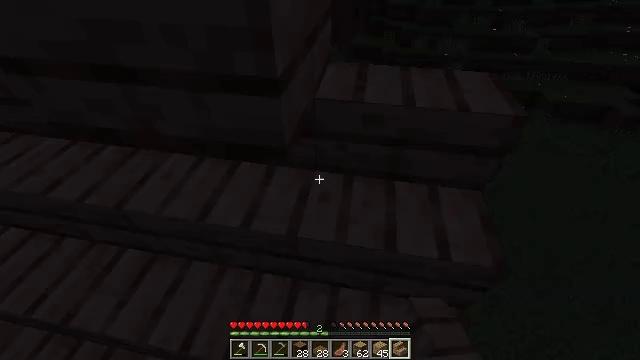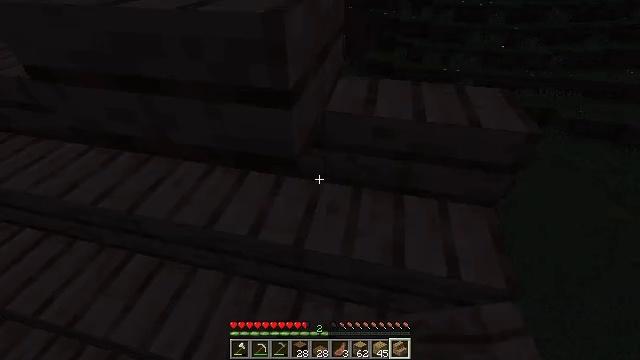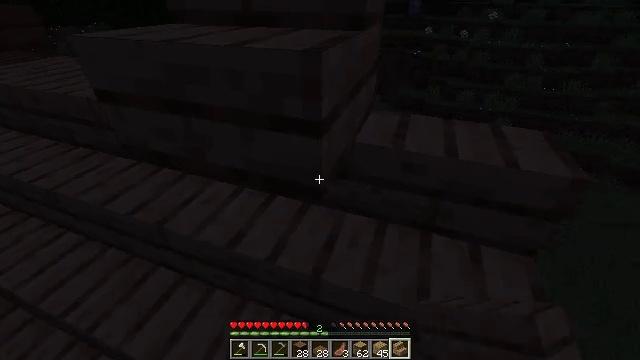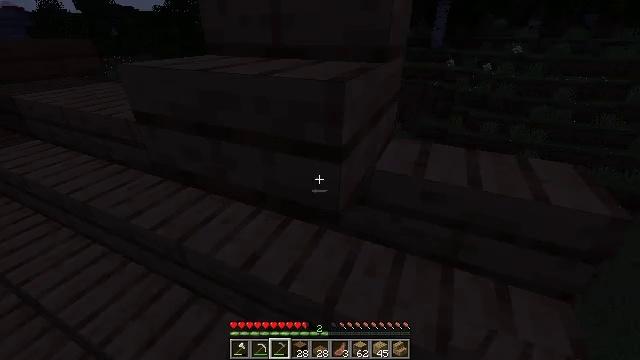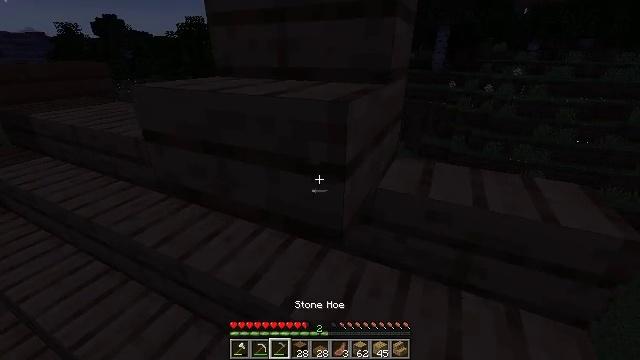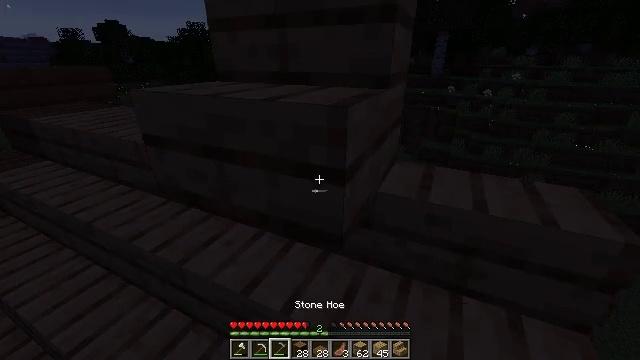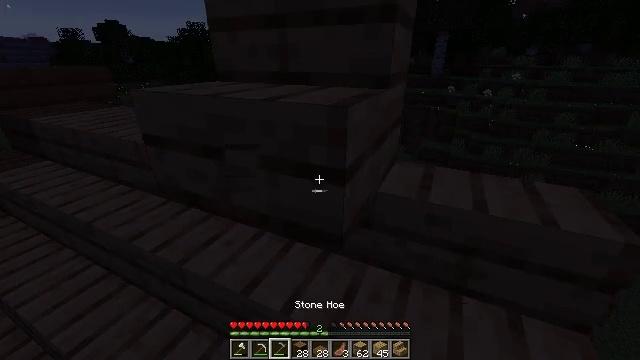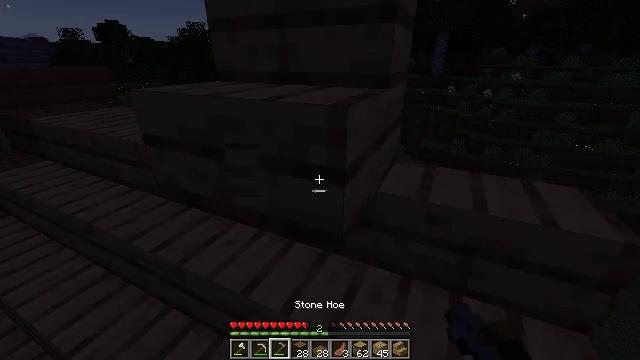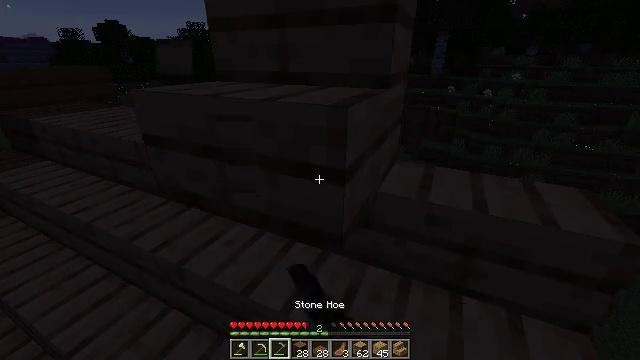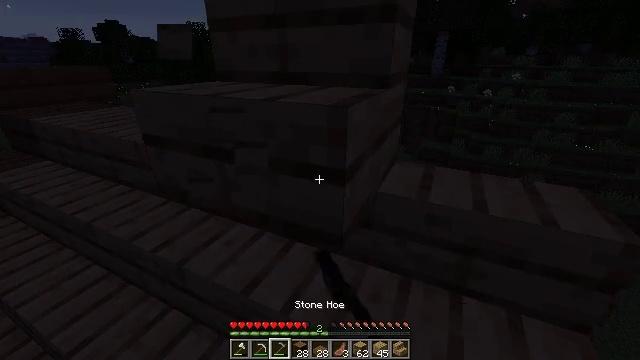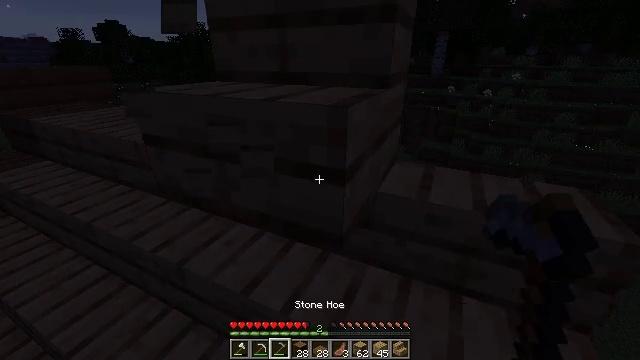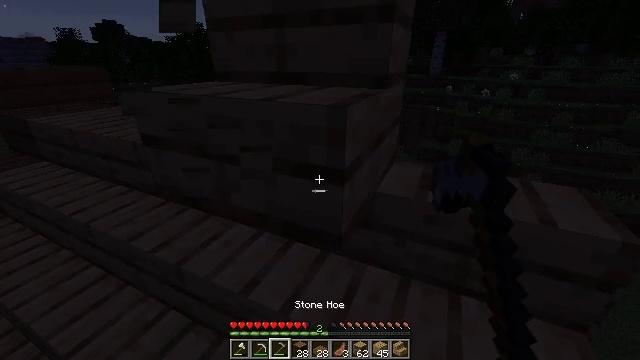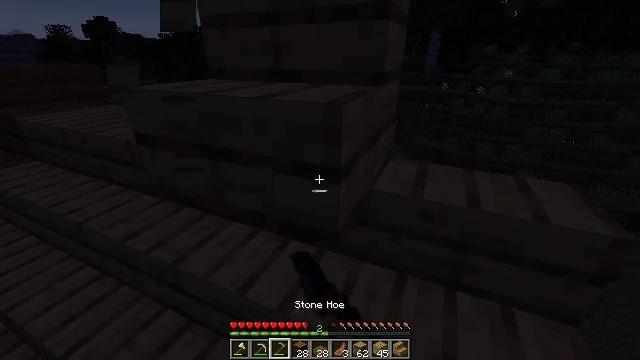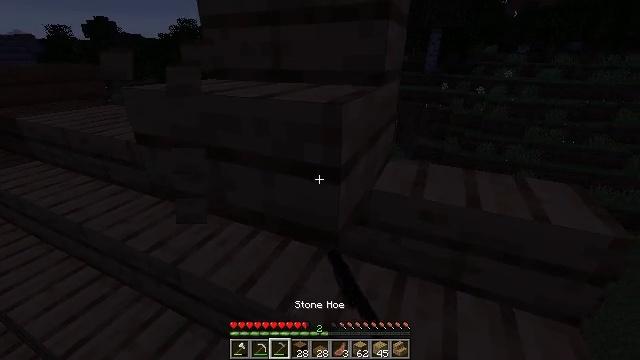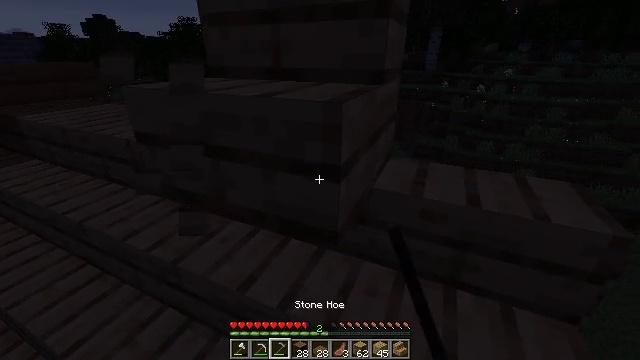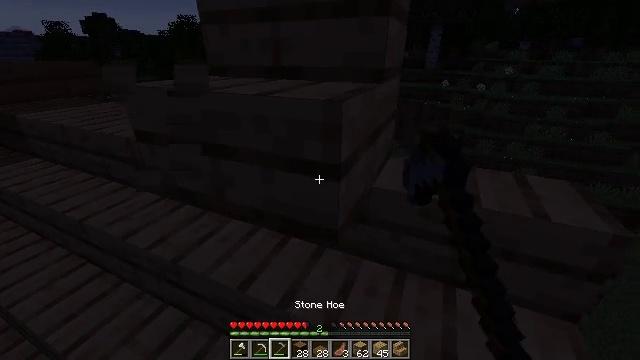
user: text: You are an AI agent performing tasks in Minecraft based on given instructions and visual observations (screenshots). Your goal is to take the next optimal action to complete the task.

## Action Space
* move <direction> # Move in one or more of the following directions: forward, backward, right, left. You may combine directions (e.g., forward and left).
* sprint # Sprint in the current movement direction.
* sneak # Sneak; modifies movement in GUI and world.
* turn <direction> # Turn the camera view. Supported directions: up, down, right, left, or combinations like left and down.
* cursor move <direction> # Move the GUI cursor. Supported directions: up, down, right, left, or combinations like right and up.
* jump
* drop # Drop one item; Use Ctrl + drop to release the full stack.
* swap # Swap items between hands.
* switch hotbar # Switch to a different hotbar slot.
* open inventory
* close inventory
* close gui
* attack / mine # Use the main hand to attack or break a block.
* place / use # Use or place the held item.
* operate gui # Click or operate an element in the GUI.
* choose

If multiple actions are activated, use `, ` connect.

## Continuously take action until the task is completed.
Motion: motion action
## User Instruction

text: Gather some oak stairs for reuse.
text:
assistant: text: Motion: turn left and up
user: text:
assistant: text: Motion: turn left and up
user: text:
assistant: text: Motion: turn left and up, switch to hotbar 3
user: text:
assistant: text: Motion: turn up, switch to hotbar 3
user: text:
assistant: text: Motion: switch to hotbar 3
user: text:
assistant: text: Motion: attack / mine
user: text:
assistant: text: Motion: attack / mine
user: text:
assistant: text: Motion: attack / mine
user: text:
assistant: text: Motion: attack / mine
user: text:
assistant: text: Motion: attack / mine
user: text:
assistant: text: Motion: attack / mine
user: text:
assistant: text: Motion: attack / mine
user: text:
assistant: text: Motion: attack / mine
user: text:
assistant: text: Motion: attack / mine
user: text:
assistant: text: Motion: attack / mine
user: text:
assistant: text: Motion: attack / mine
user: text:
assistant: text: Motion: attack / mine, switch to hotbar 1
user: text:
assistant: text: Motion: attack / mine, switch to hotbar 1
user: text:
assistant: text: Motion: attack / mine, switch to hotbar 1
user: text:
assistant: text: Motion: attack / mine, switch to hotbar 1
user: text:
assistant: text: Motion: attack / mine
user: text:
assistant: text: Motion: attack / mine
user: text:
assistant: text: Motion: attack / mine
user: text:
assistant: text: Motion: attack / mine
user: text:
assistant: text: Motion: attack / mine
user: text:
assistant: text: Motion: attack / mine
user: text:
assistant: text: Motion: turn left, attack / mine
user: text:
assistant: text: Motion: attack / mine
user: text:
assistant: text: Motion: turn left, attack / mine
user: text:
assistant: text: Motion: attack / mine